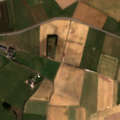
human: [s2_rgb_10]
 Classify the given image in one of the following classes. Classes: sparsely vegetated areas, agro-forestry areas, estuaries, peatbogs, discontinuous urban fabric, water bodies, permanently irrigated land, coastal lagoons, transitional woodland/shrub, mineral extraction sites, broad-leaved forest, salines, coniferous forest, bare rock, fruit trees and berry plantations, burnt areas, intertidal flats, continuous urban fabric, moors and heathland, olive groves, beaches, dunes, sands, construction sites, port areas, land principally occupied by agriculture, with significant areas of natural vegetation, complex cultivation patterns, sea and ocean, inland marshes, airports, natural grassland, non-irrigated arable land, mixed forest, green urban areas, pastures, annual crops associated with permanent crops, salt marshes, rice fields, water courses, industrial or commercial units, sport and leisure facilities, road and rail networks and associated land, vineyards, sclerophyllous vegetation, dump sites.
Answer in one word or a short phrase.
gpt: discontinuous urban fabric, non-irrigated arable land, pastures, complex cultivation patterns